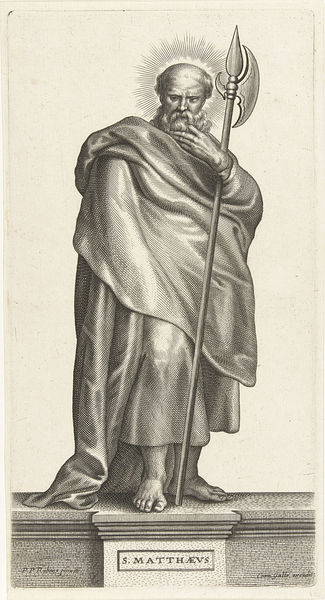
Titel: Heilige Matteüs
Künstler: Petrus Clouwet
Standort: Amsterdam
Institution: Rijksmuseum
Schlagwörter: king, sword, black, robe, print, hand, greek, man, eyes, feet, drawing, coat, mouth, sketch, beard, saint, sculpture, statue, cape, cloak, folding, toga, ink, draft, thinking, pencil, cloth, fingers, god, charcoal, forehead, standing, staff, weapon, halo, spear, pike, barefoot, lance, axe, brows, toes, pedistal, rob, thiking, matthaeus, ideas, saint mattheuw, enlighted, saint matthew, matthews, matthens